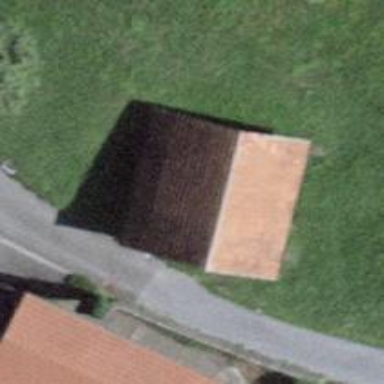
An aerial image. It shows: Barn.